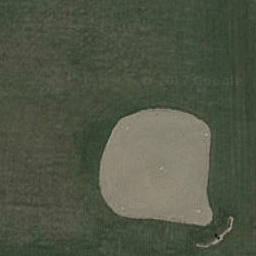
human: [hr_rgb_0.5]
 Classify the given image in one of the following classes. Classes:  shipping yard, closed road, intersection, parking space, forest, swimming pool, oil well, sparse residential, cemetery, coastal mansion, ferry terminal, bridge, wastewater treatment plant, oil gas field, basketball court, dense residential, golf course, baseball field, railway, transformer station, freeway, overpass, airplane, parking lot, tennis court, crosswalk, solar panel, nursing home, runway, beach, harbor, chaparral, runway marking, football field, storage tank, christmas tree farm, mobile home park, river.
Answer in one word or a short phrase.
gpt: baseball field